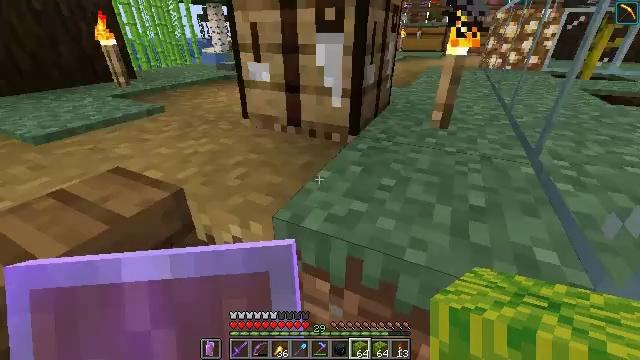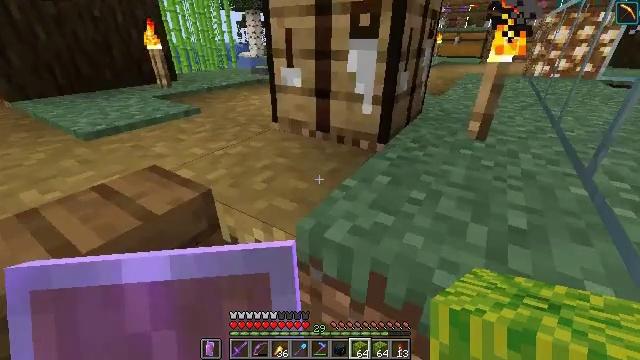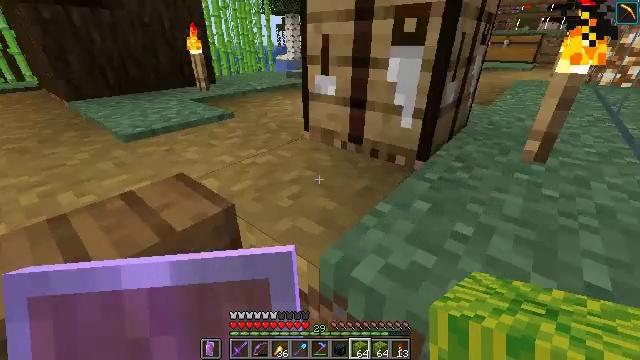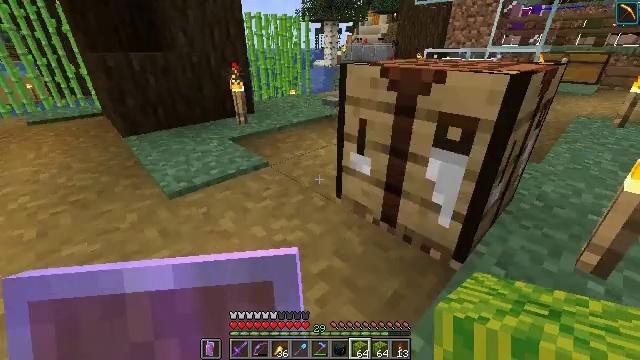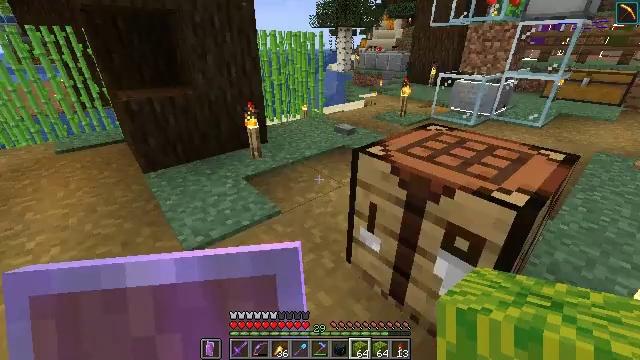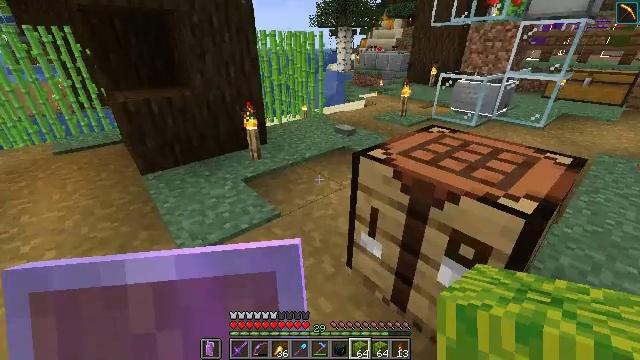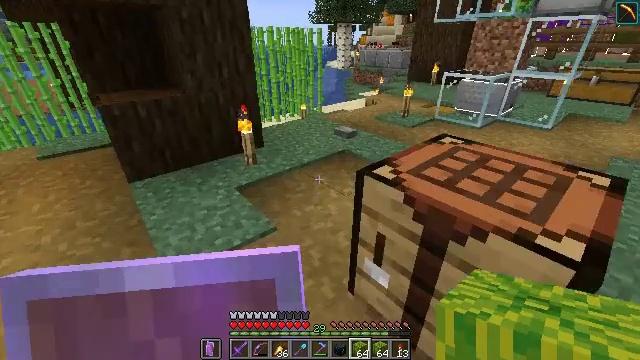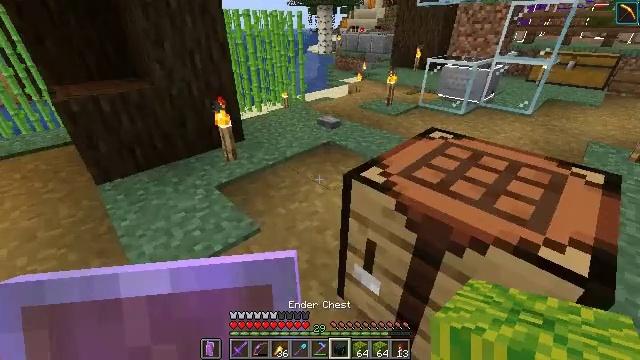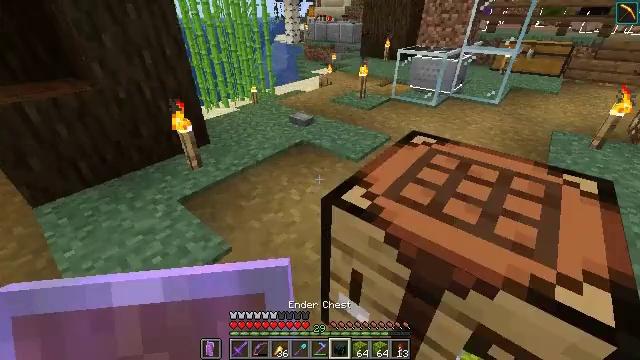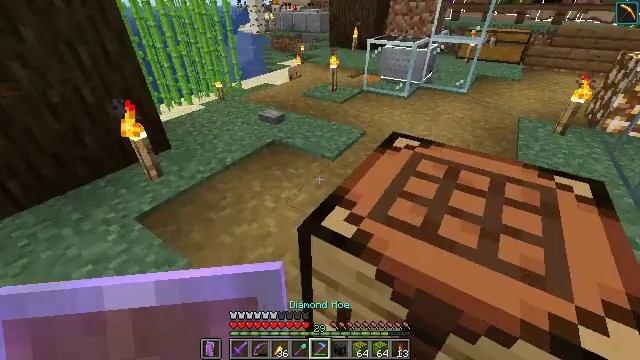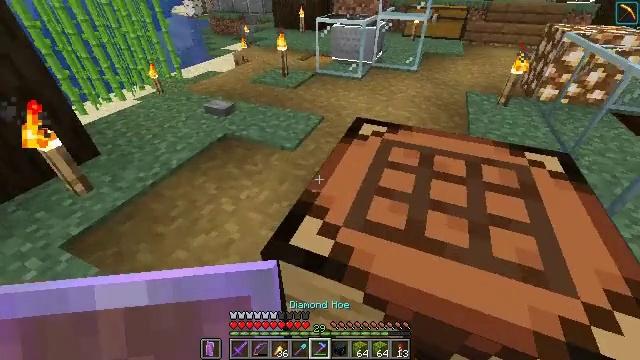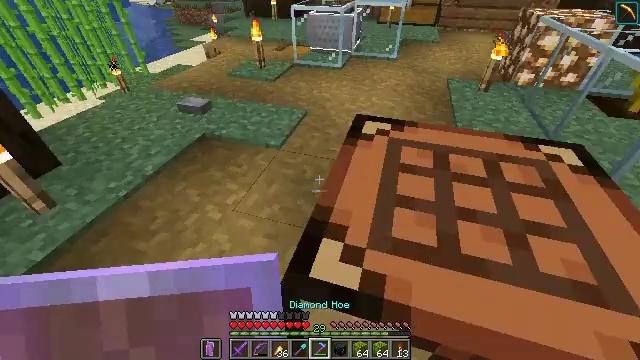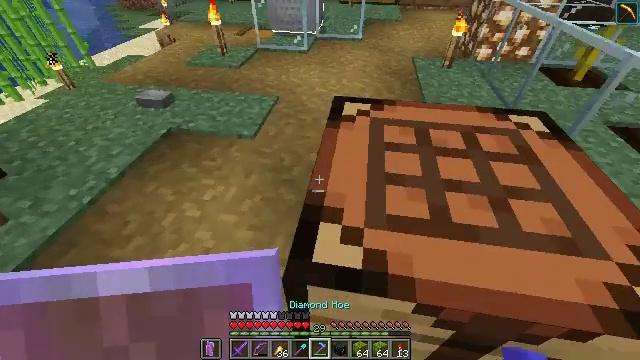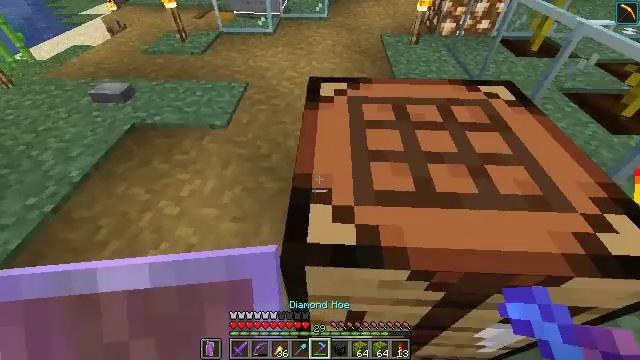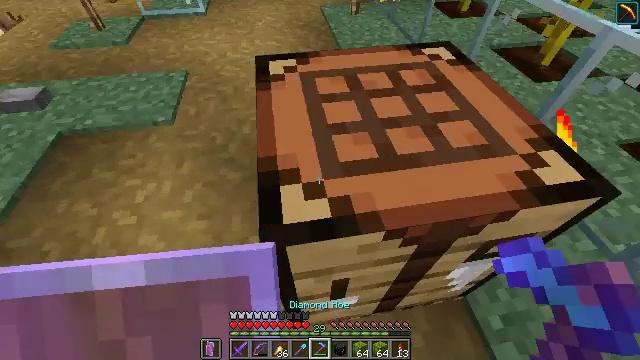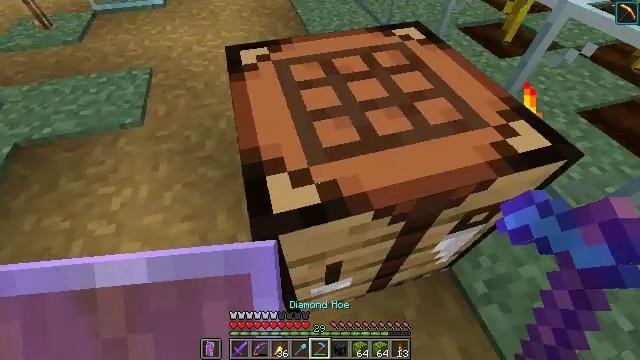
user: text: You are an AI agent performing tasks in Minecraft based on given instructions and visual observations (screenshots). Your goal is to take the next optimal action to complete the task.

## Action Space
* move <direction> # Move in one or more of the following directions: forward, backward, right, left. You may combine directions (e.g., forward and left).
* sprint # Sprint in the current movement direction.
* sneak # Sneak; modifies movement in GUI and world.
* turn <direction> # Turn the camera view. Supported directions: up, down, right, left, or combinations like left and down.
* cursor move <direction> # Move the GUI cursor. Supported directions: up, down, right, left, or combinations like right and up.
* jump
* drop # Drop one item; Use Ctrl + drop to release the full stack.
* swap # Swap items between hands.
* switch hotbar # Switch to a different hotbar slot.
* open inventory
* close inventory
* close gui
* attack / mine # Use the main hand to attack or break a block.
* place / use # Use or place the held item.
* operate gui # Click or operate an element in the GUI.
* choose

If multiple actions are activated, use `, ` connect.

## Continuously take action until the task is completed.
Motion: motion action
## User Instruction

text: Mine block crafting table.
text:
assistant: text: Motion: move forward, turn left
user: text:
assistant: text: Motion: move forward, turn left
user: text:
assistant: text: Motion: move forward, turn left
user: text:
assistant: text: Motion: move forward, turn left
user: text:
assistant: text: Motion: move forward
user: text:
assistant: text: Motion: move forward
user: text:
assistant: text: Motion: move forward, turn right and down
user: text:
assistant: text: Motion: move forward, turn right and down
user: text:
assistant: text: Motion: move forward, turn right and down
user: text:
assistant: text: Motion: move forward, turn right and down
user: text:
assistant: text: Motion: move forward, turn right and down
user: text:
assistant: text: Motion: turn right and down
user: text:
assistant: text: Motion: turn right and down
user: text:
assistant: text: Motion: turn right and down
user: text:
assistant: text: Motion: turn right and down
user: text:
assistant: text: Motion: turn right and down
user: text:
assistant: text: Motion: no_op
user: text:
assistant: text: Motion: turn right
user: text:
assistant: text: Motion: turn right
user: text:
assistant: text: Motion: no_op
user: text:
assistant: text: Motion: no_op
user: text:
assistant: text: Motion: no_op
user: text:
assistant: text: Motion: no_op
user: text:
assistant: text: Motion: no_op
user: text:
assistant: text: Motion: open inventory
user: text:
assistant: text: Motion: open inventory
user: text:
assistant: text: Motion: cursor move right and down, open inventory
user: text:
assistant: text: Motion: cursor move right and down
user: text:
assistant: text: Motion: cursor move right and down
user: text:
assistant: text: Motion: no_op